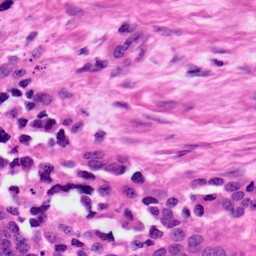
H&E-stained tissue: Ovarian